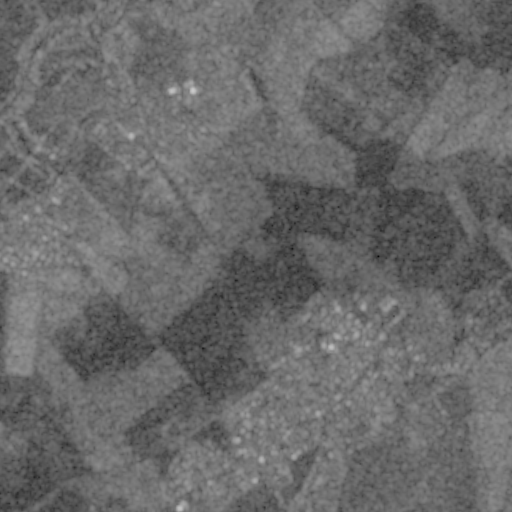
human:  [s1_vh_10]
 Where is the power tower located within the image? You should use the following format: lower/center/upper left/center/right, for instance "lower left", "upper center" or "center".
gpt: The power tower is located in the upper right of the image.
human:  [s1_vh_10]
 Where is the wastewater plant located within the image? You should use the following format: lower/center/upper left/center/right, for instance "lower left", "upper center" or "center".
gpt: The wastewater plant is located in the lower right of the image.
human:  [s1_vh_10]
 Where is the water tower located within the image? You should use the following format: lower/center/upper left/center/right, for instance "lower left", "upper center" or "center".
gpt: The water tower is located in the lower center of the image.
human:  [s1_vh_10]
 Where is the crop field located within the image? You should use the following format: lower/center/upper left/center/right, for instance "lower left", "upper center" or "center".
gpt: There is no crop field in the image.

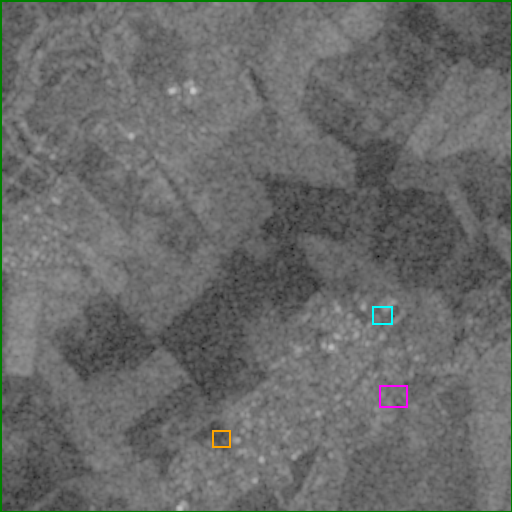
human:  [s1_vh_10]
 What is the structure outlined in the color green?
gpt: The structure outlined in green is a crop field.
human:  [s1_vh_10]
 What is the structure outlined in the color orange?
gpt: The structure outlined in orange is a park.
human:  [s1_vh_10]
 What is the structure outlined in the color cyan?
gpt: The structure outlined in cyan is a parking lot.
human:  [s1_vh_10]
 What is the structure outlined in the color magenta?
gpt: The structure outlined in magenta is a wastewater plant.
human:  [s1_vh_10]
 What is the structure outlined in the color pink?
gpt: There is no pink outline.